Interaction volume radius: 10 \u00c5
Interaction volume height: 25 \u00c5
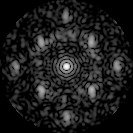
Disorder parameter: 0.5098